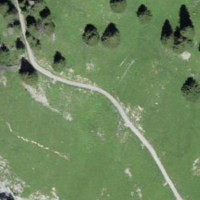
EUNIS habitat code: 23
Species observed at this site:
Aculepeira ceropegia
Lasiommata maera